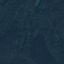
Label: Forest